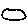
Label: circle